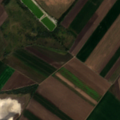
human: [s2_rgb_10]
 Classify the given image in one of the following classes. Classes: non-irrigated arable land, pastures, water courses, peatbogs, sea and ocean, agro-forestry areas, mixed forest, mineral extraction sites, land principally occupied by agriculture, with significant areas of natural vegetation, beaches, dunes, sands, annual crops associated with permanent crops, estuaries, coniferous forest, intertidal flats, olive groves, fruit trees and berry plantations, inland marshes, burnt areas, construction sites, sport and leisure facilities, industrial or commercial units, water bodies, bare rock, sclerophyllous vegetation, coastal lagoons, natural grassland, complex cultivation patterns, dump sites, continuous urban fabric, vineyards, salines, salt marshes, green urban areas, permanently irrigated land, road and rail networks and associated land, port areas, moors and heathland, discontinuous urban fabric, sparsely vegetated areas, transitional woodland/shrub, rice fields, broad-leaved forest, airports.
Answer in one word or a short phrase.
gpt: non-irrigated arable land, pastures, inland marshes